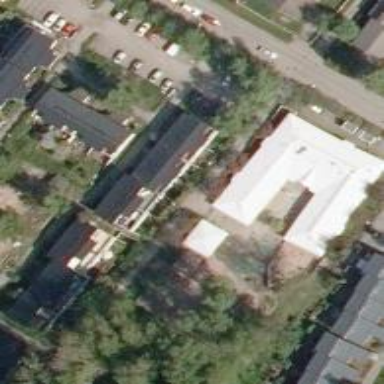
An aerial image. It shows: Kindergarten building.